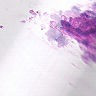
Metastatic tissue present: no